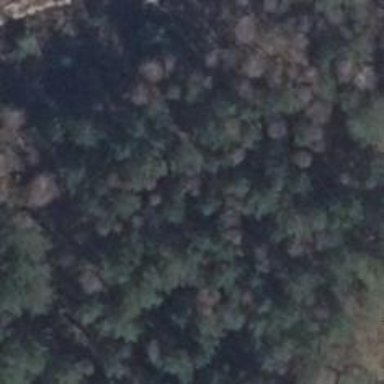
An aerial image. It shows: Forest area.